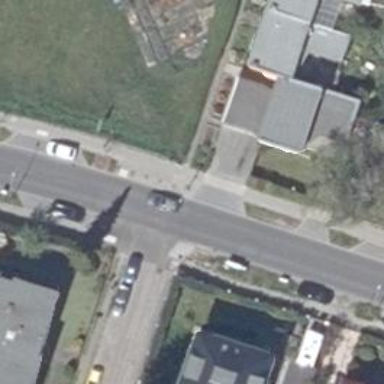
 located on the street. The surface of the left sidewalk is sett."